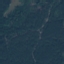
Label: Forest